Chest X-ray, AP view. Patient: 66 years old, sex M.
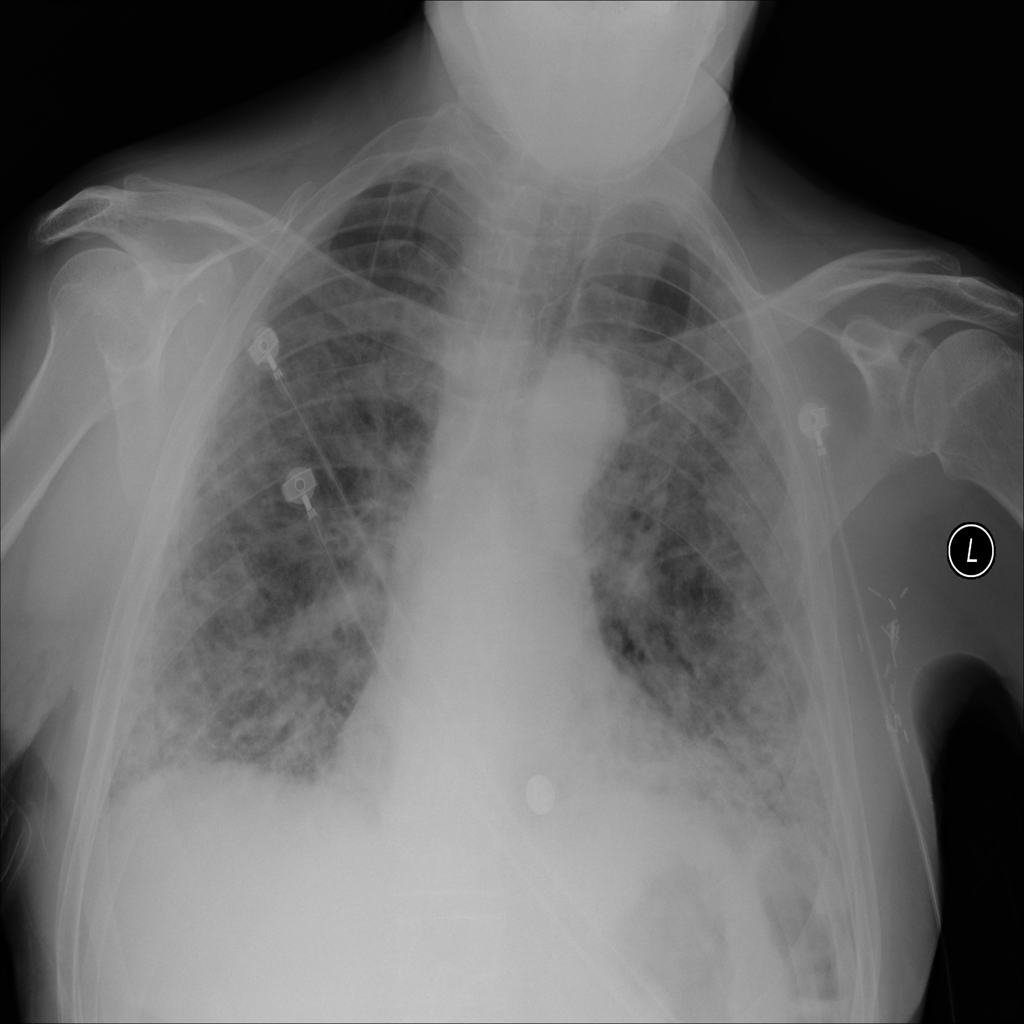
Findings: Infiltration, Nodule